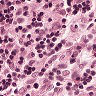
Metastatic tissue present: no